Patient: sex F, age 67
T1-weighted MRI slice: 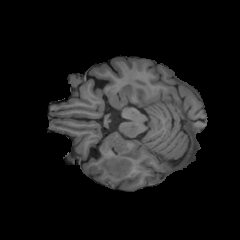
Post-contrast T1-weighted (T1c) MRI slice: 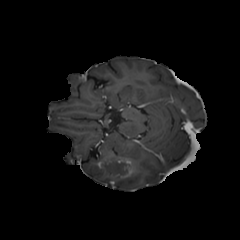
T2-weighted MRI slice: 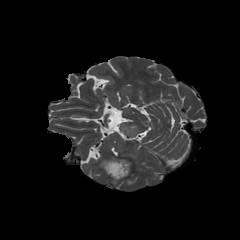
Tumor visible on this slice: yes
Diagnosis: Glioblastoma, IDH-wildtype
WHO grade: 4